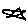
Label: star